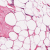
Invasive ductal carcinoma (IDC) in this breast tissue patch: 0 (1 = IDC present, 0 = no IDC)